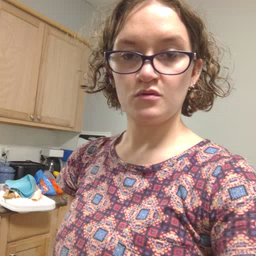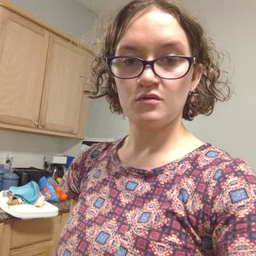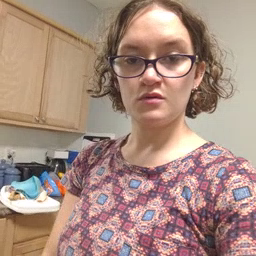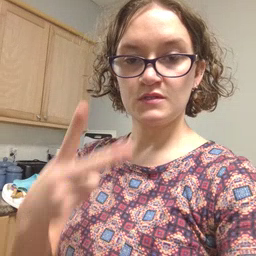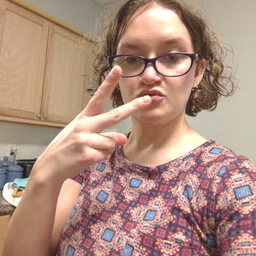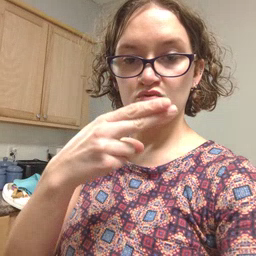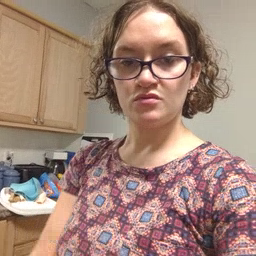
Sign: scissors